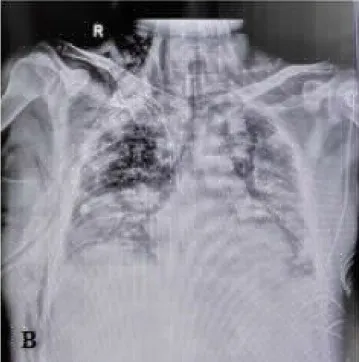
Subcutaneous emphysema with drain in situ.
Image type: radiology (x_ray)